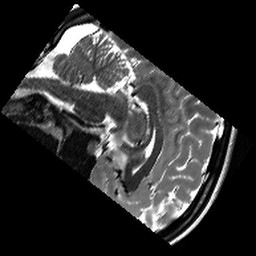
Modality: T2w
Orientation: sagittal